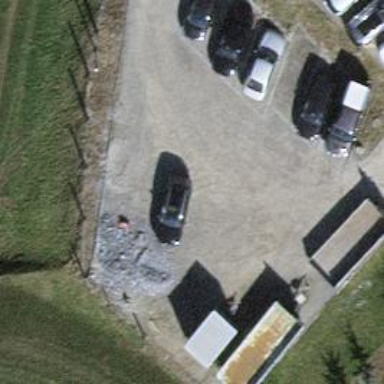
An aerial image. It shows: Parking area.